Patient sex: M
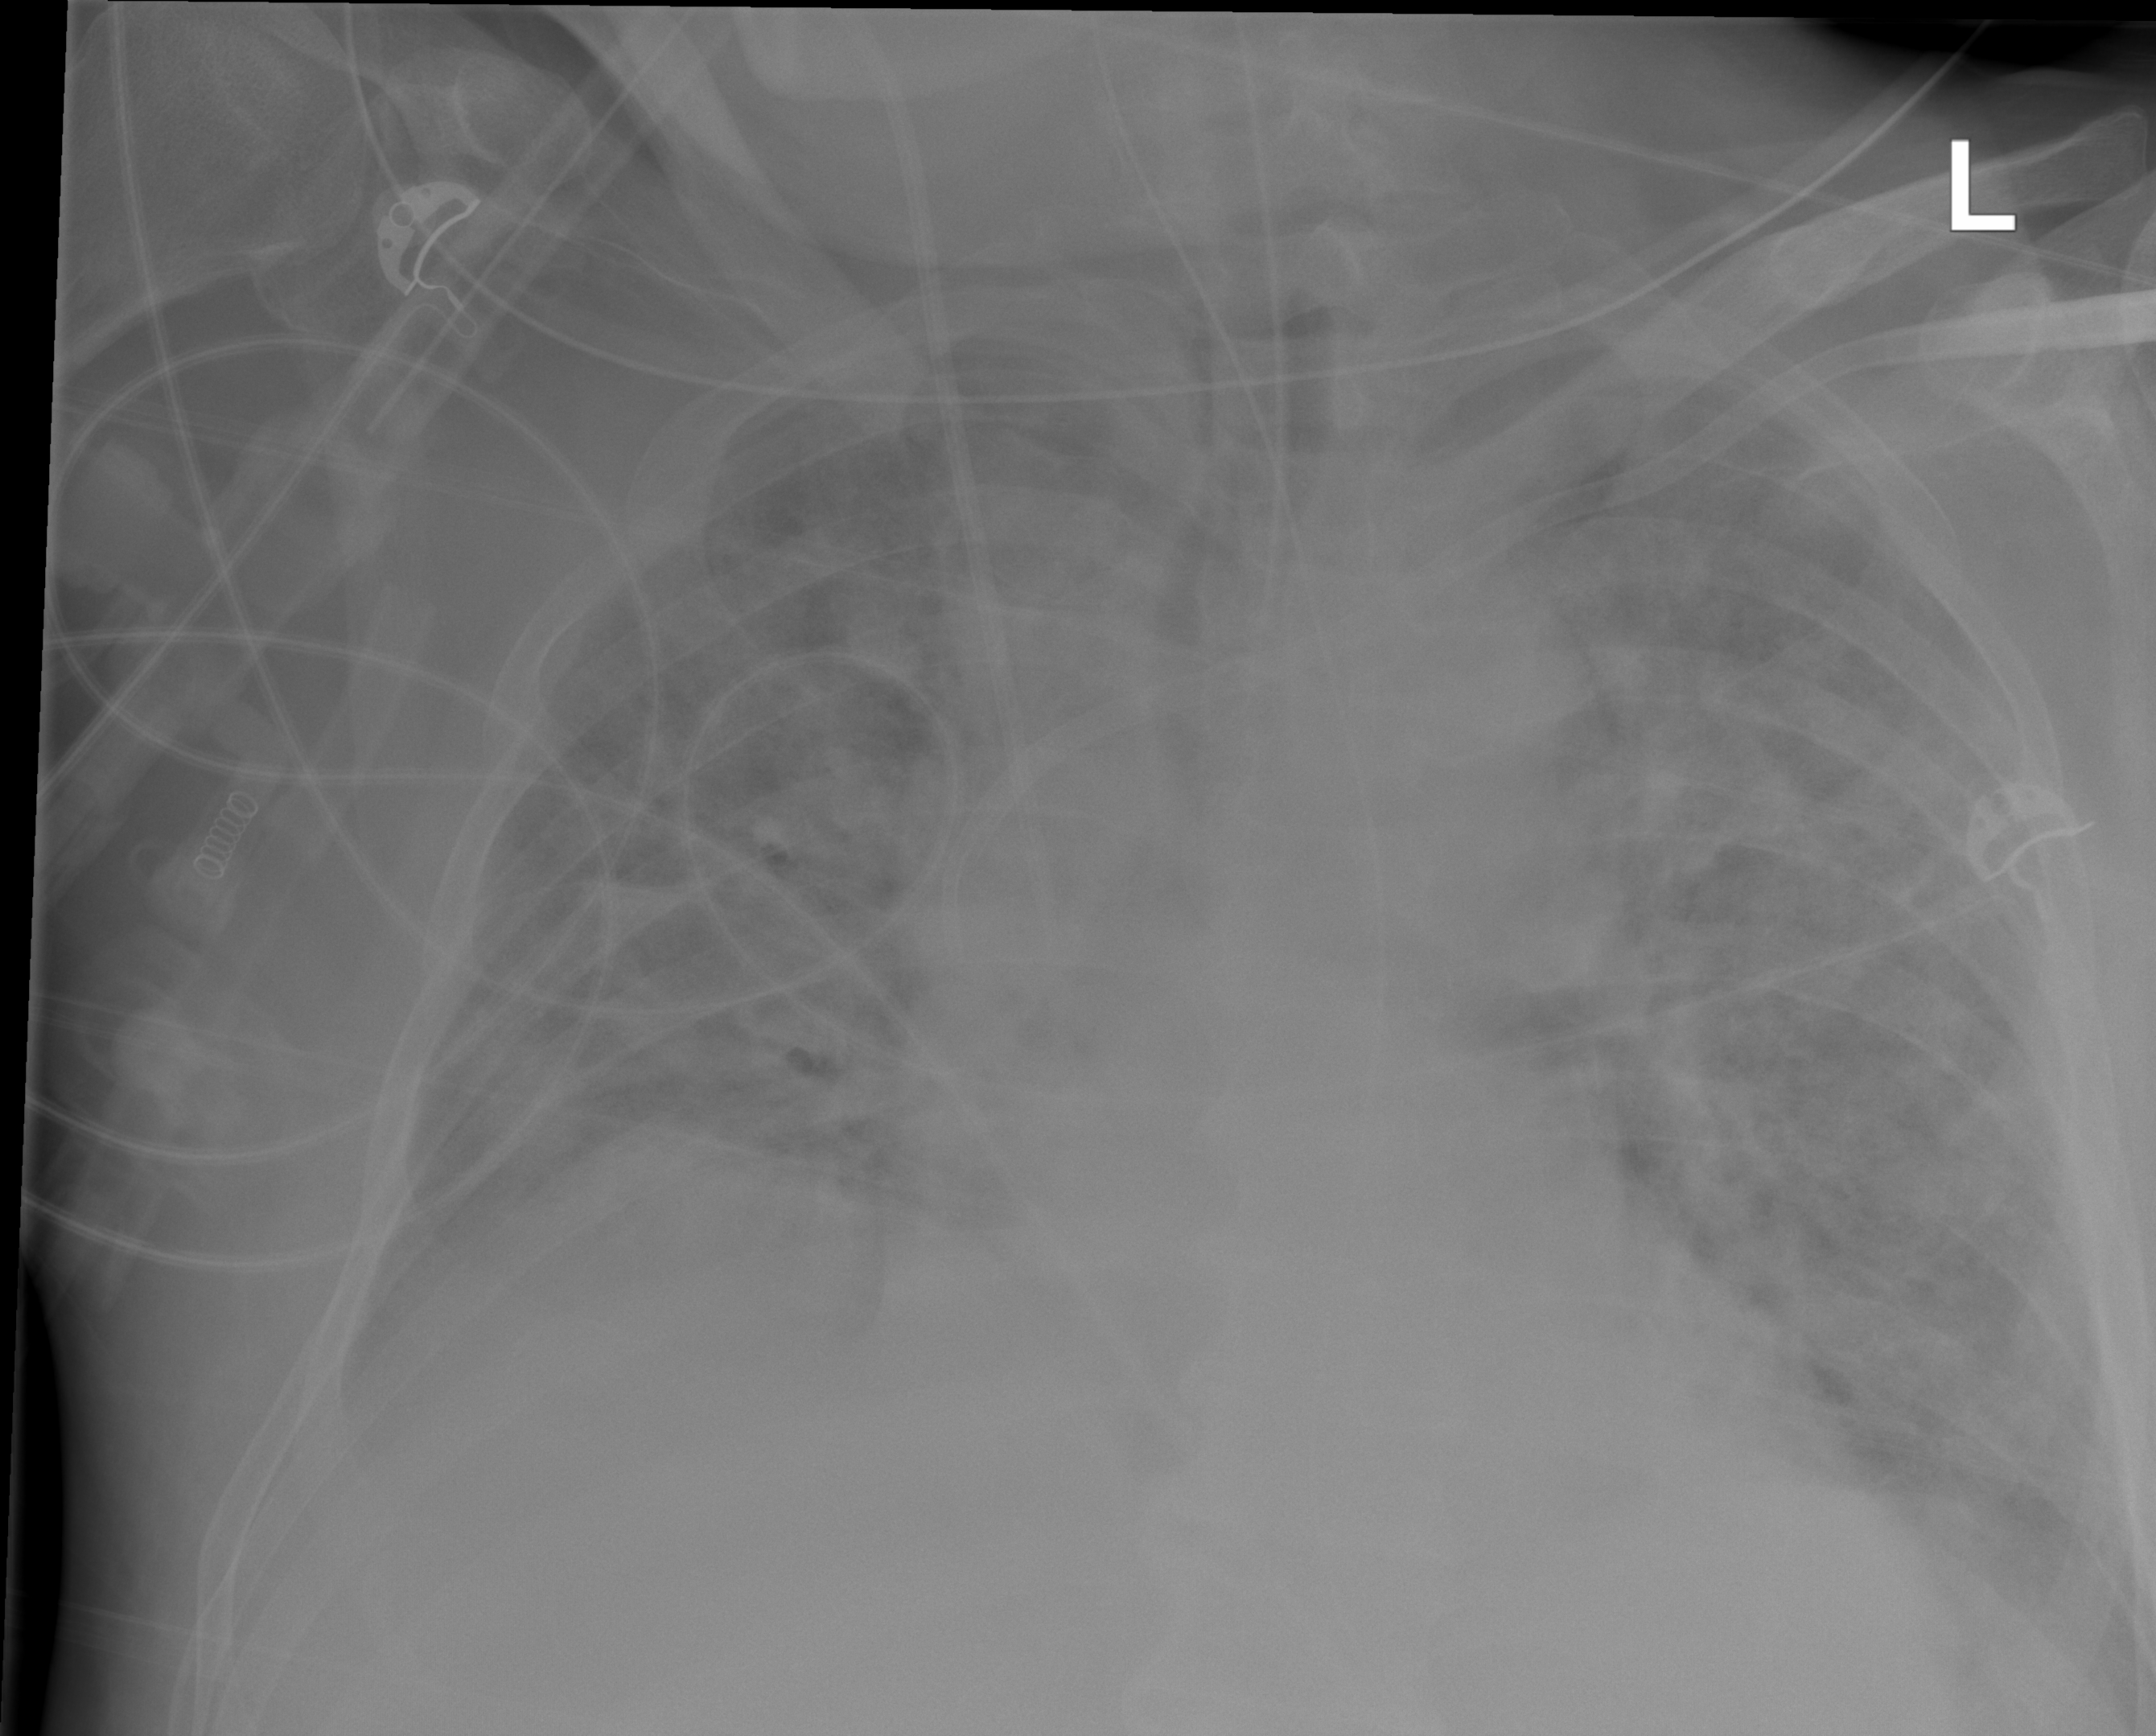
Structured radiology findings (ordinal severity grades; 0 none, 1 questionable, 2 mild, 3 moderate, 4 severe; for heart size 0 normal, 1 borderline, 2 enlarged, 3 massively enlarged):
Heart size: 2
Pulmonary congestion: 3
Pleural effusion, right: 2
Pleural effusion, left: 2
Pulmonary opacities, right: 4
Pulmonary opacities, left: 4
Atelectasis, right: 3
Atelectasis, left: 3